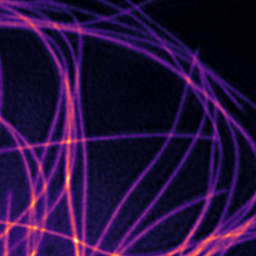
Label: Super-resolution Microtubules image